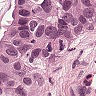
Metastatic tissue present: yes